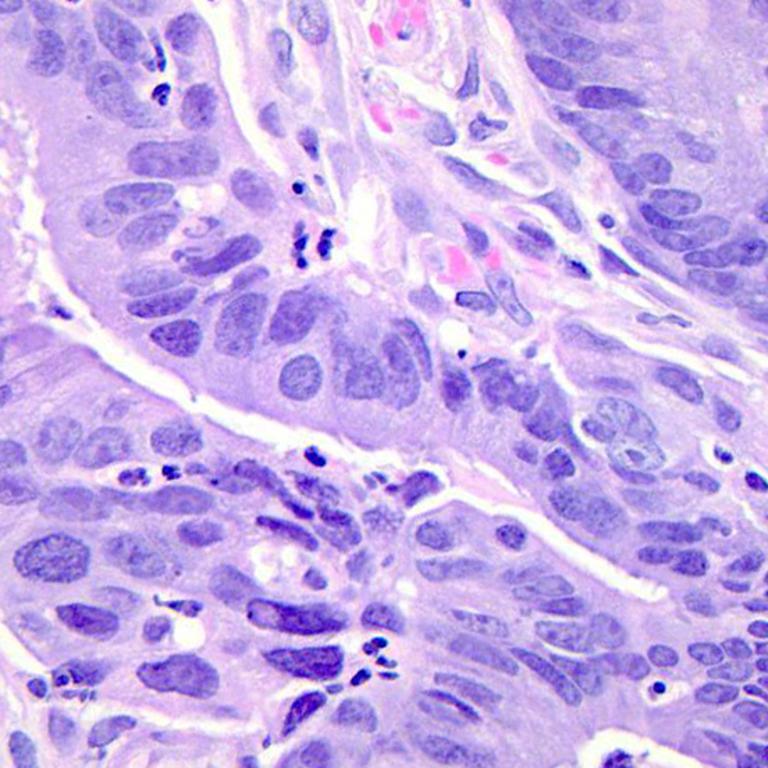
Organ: colon
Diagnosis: adenocarcinomas